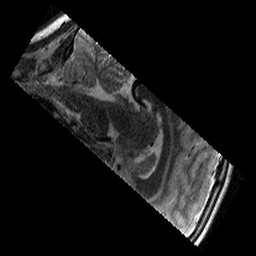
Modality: T2w
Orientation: sagittal
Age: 10
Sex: male
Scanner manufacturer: siemens
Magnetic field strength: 3 T
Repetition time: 9.23 s
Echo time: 0.067 s